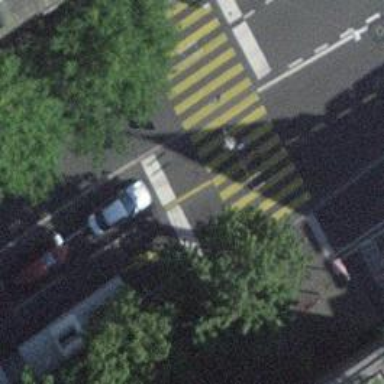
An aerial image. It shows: Zebra crossing controlled by traffic signals.